Field crop: maize
Growth stage: 2
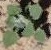
Species: chenopodium